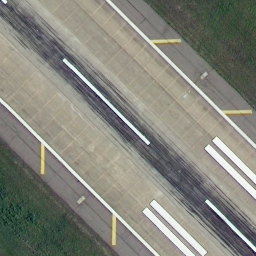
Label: runway